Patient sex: M
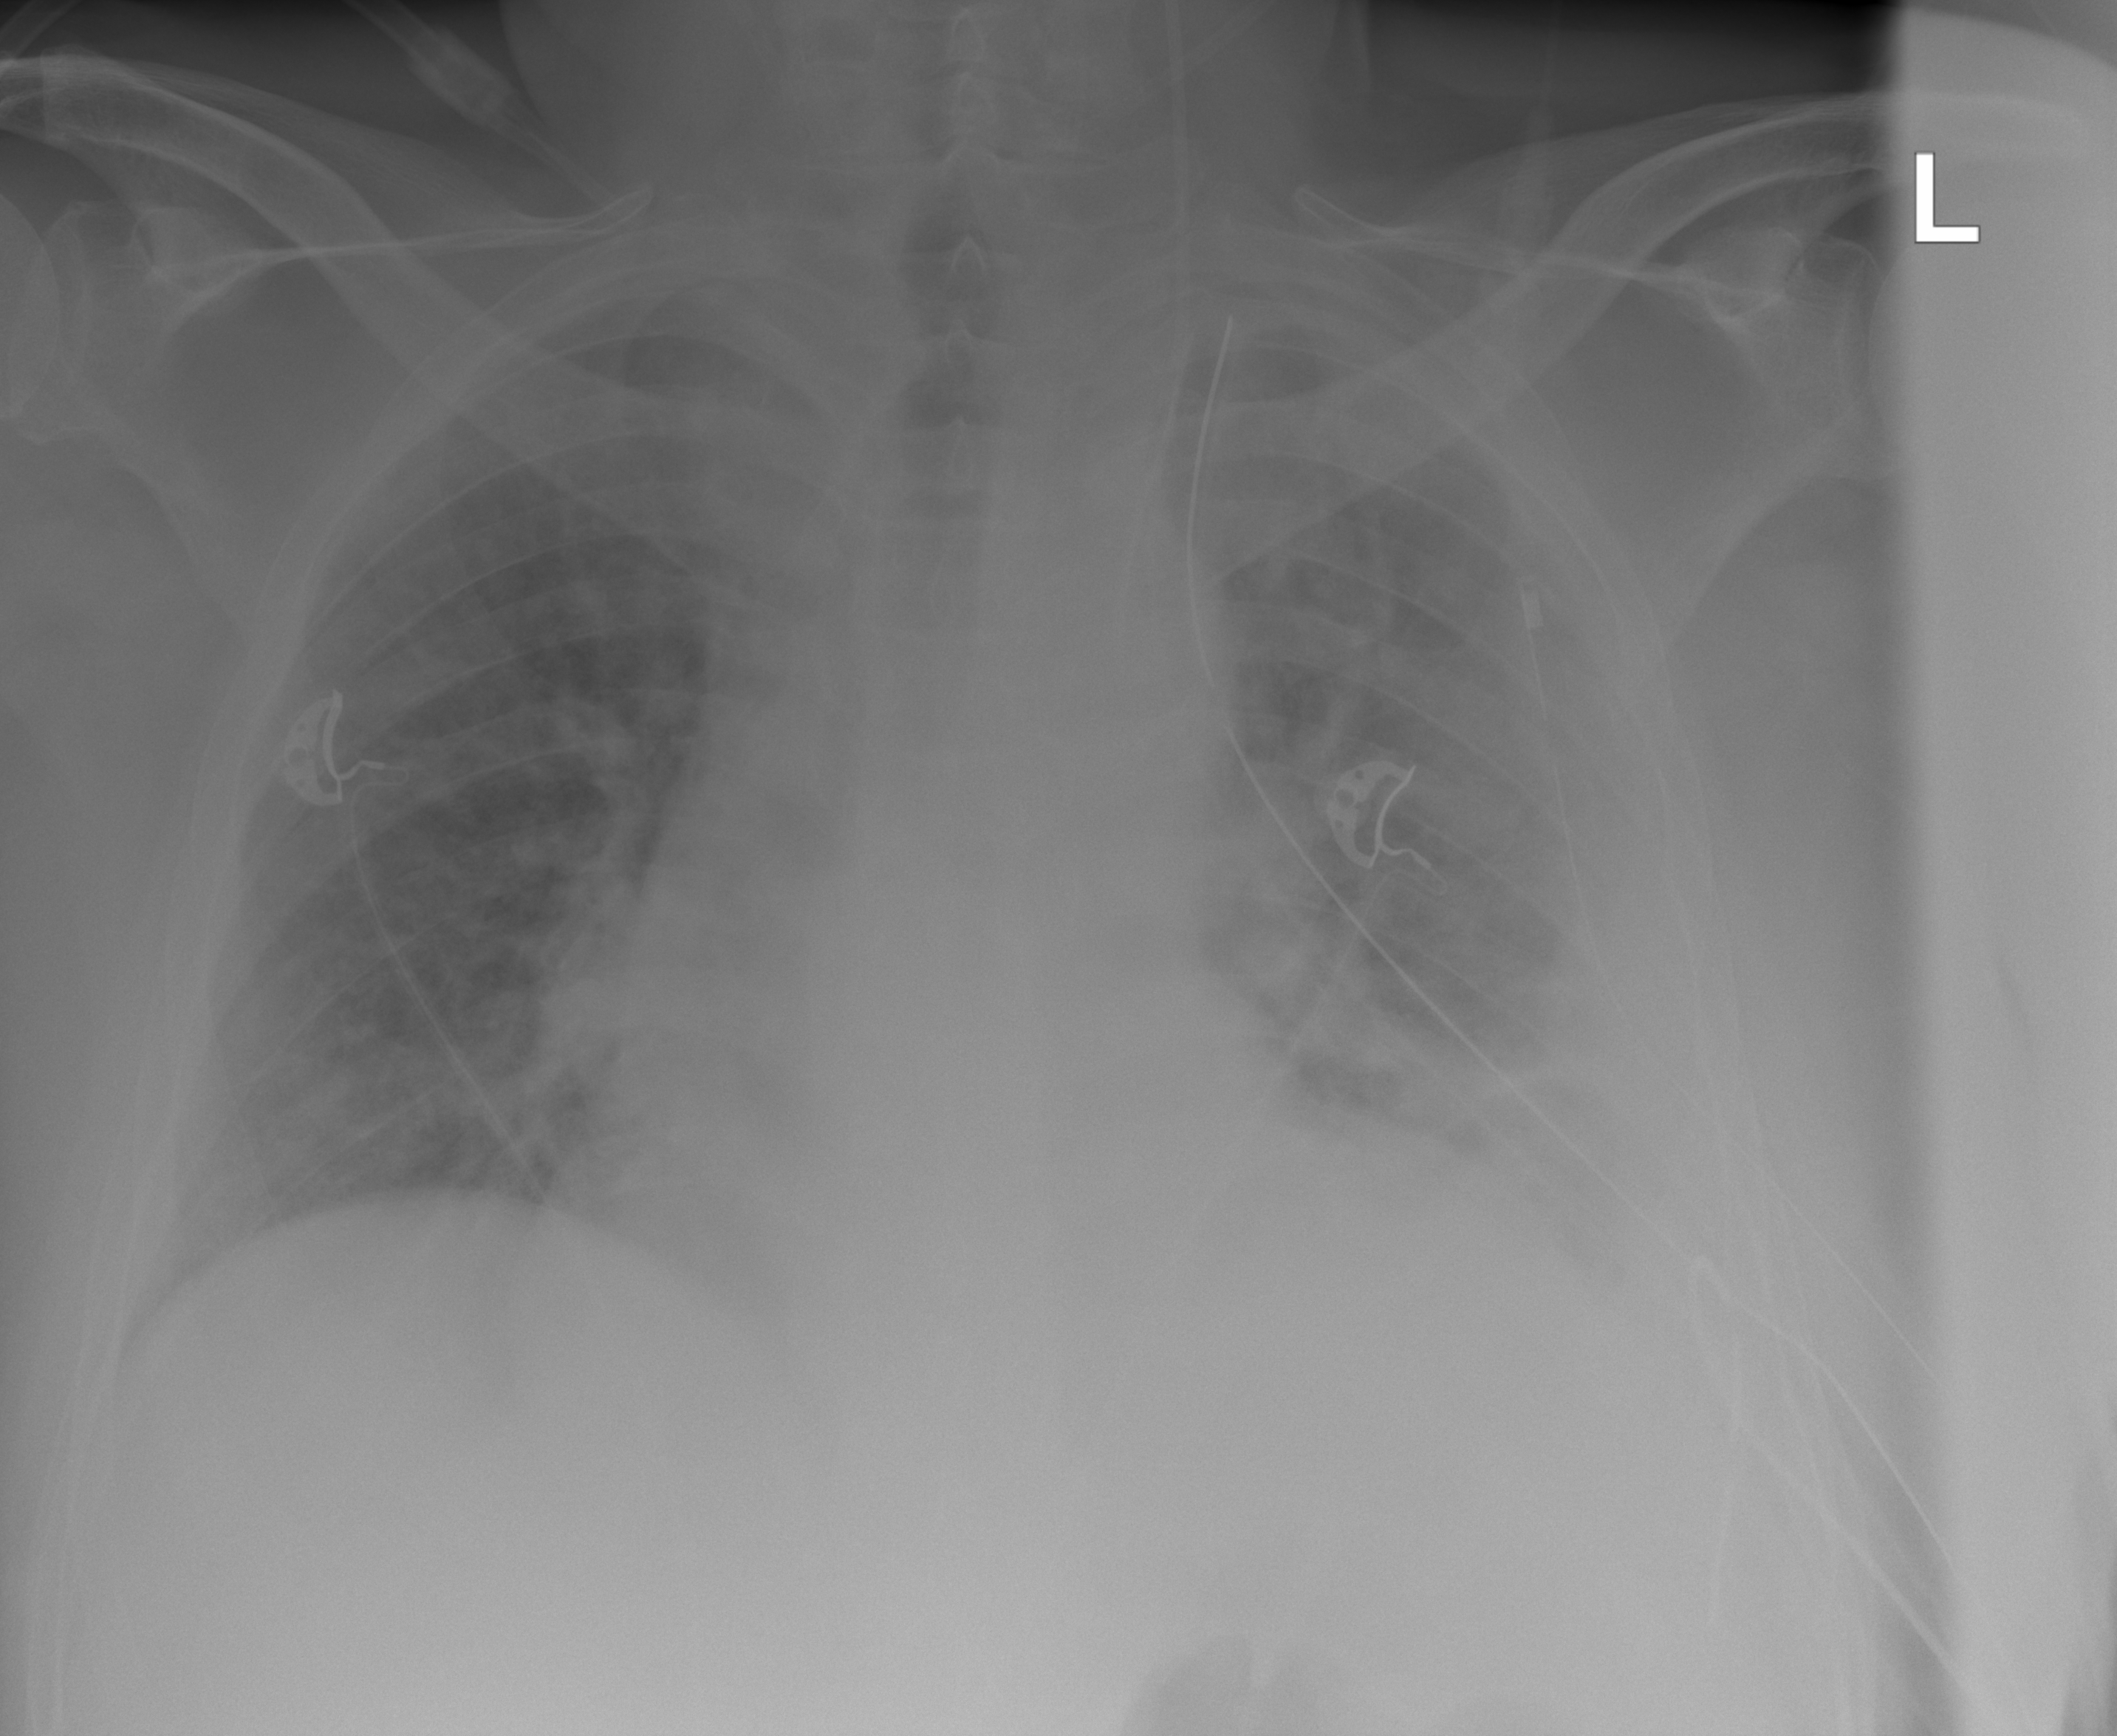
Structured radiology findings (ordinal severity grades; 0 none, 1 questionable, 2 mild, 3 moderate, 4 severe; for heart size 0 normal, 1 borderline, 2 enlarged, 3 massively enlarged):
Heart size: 2
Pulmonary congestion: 3
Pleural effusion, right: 0
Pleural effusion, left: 3
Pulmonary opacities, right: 0
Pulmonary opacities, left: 2
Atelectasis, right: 2
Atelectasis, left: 3